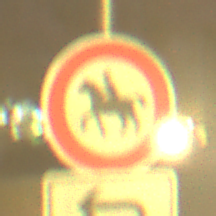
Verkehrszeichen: VerbotReiter
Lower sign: RichtungsangabeDurchPfeile2
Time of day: Night
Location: Outdoor (Suburban)
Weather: Clear
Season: NotSpecified
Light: Artificial